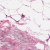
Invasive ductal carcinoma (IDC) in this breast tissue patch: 0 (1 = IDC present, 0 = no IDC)